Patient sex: M
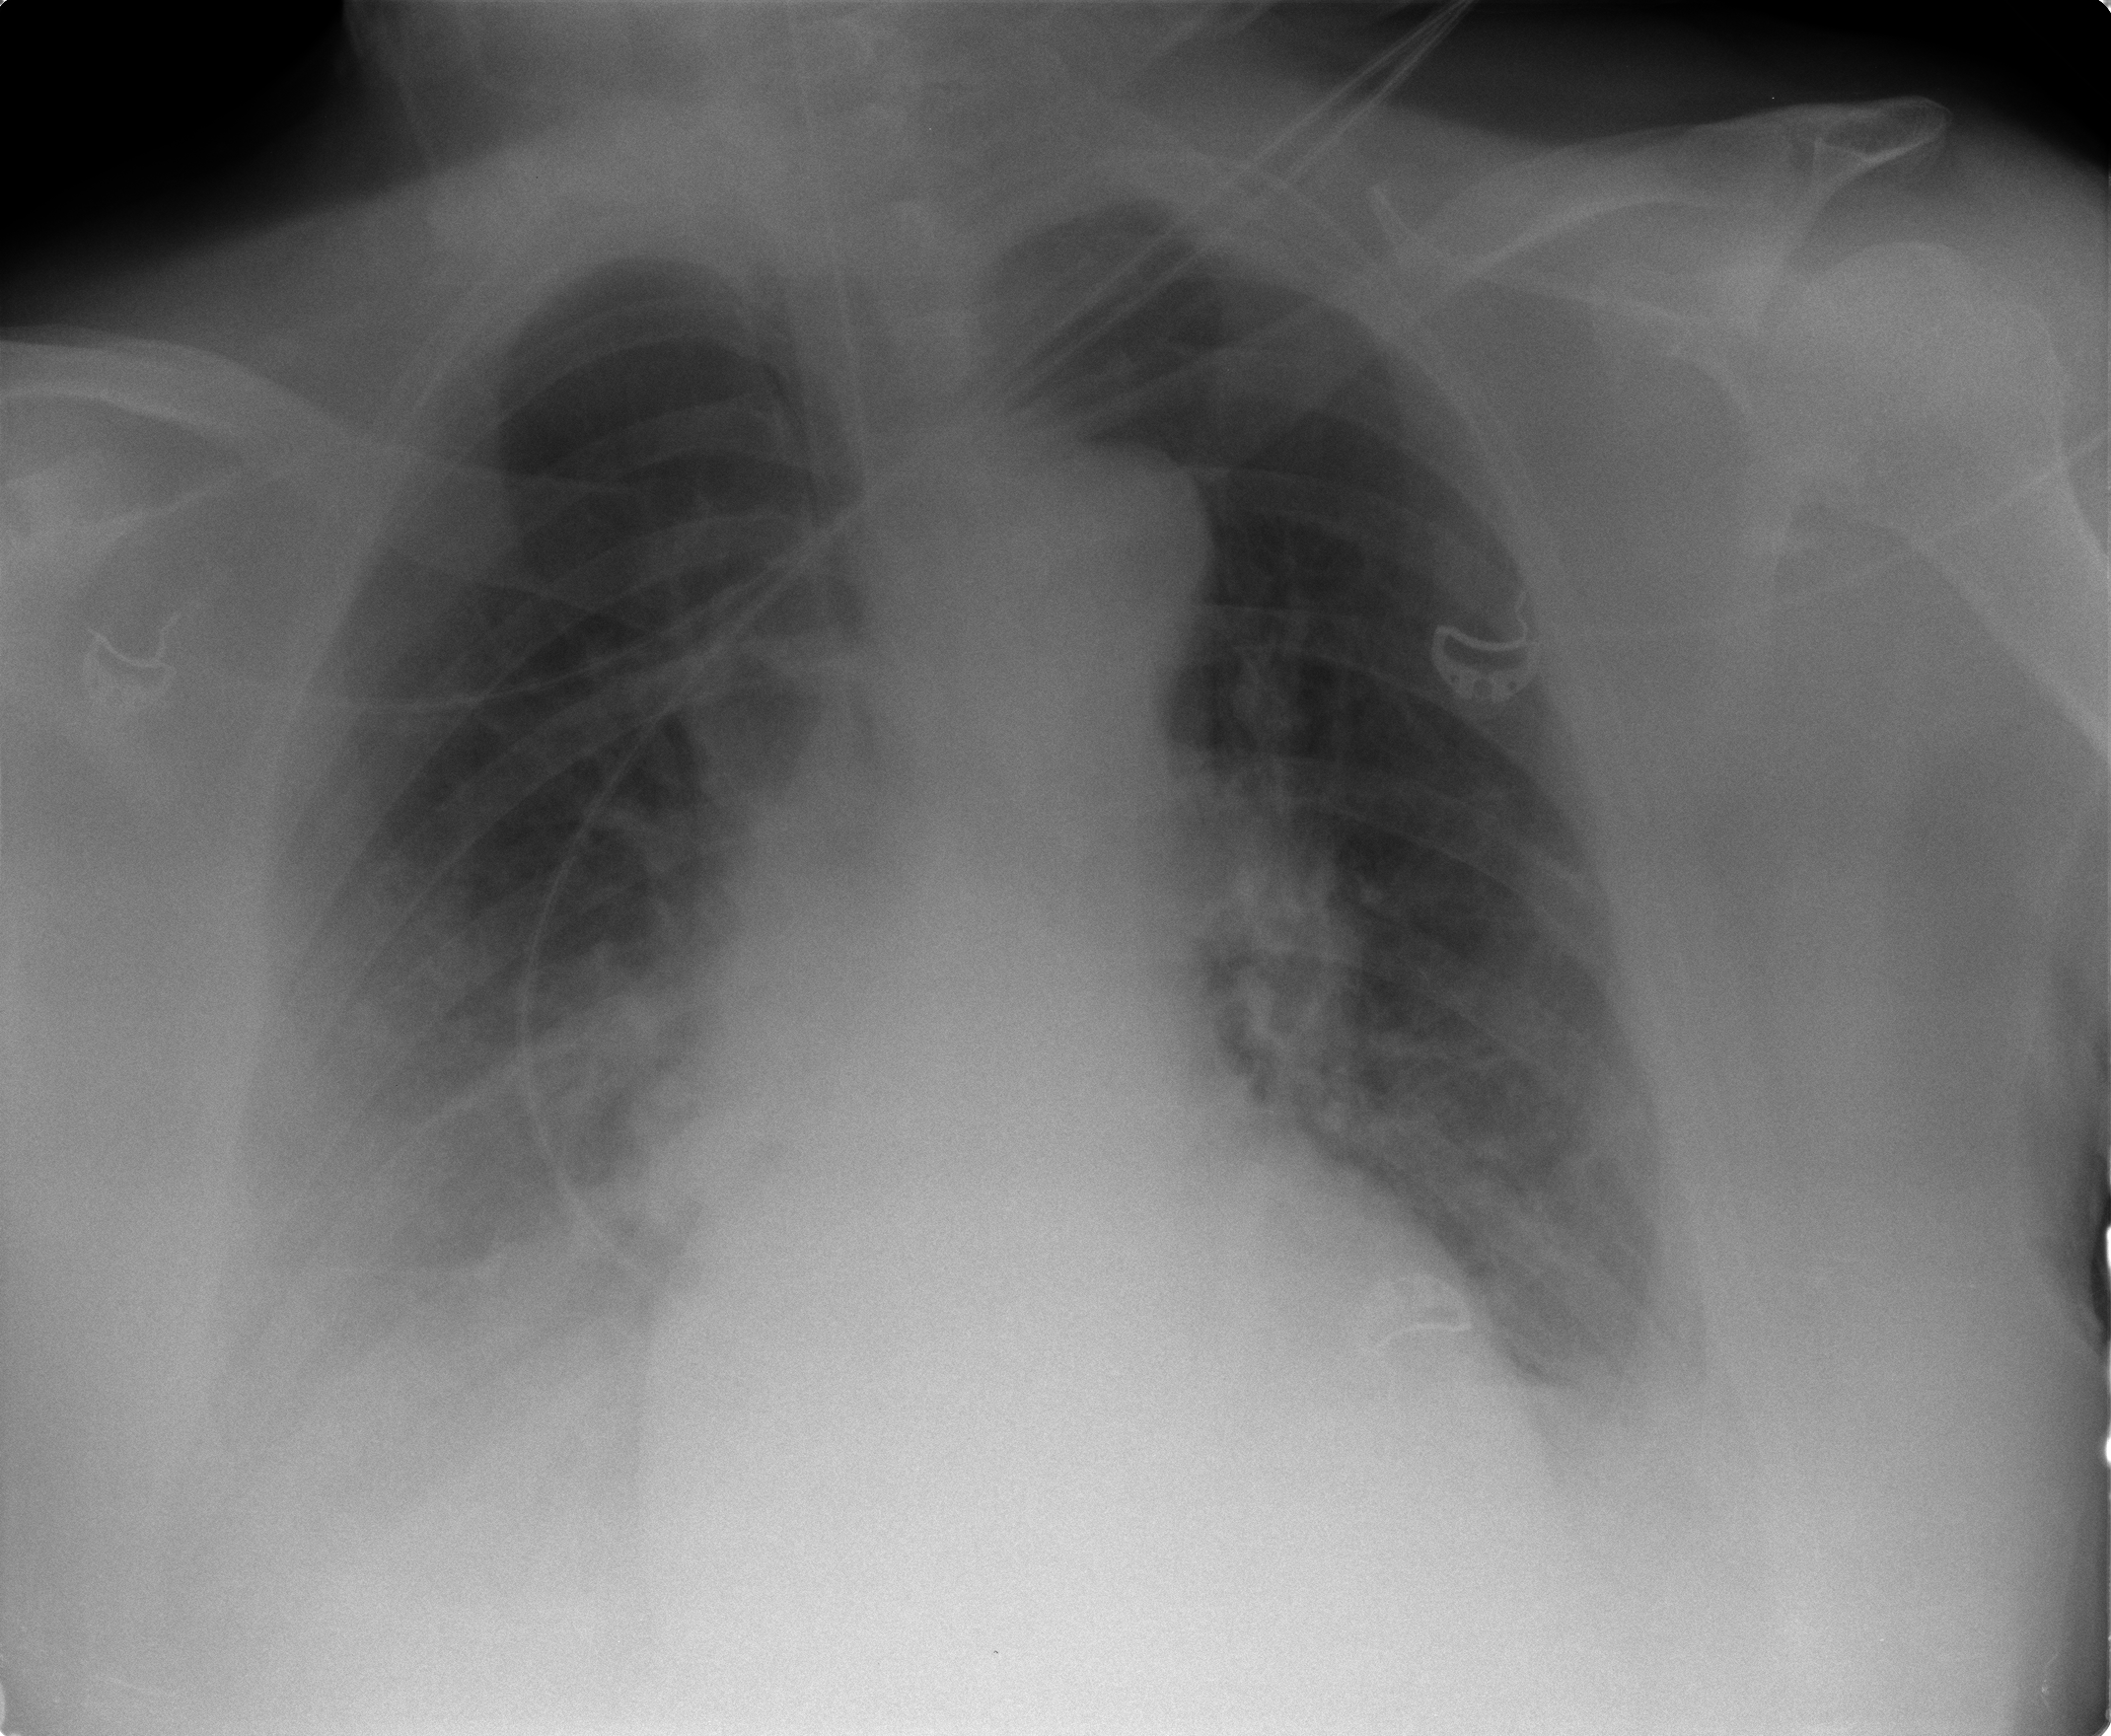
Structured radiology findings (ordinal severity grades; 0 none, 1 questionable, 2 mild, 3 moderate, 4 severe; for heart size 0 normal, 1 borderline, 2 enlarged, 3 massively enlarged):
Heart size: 2
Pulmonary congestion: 0
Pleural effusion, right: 3
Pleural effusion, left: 2
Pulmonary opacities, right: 0
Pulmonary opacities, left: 0
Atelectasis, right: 3
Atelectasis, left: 2